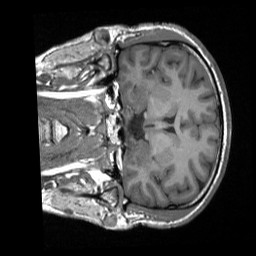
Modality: T1w
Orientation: coronal
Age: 31
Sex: male
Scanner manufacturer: siemens
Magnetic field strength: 3 T
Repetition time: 1.9 s
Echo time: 0.00226 s